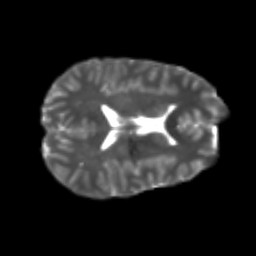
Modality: T2w
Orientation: axial
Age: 20
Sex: male
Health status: healthy
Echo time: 0.074 s